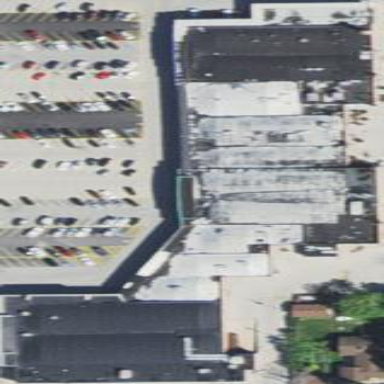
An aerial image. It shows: Retail building.